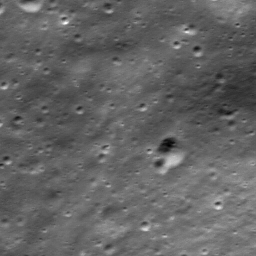
Host type: hard_negative
Lunar coordinates: latitude -62.956, longitude -6.381